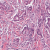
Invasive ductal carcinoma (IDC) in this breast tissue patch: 1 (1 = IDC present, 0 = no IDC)